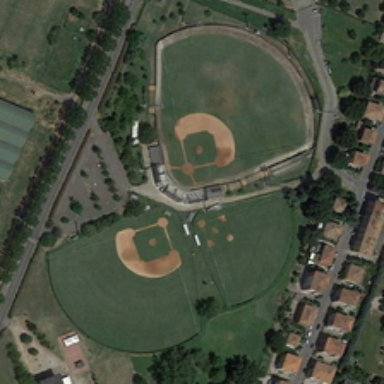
Three baseball fields are surrounded by green trees and two rows of red buildings .